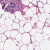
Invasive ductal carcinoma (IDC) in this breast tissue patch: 0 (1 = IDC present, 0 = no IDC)